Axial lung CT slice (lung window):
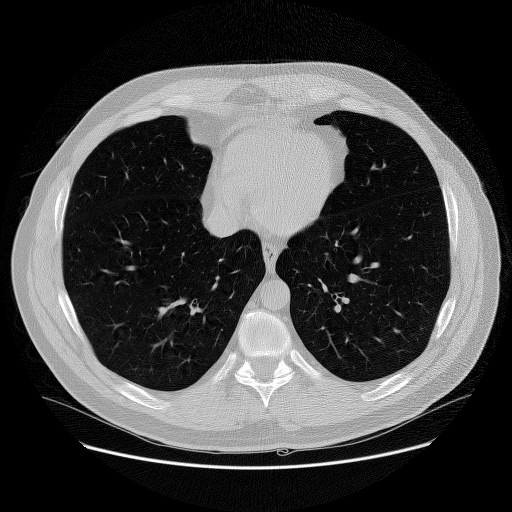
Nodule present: no